Field crop: maize
Growth stage: 2
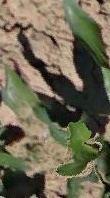
Species: maize